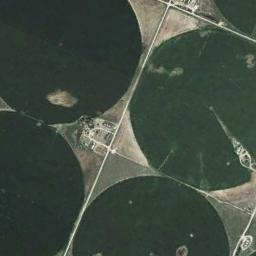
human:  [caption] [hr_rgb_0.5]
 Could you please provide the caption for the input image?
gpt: Some green circle farmland are in the bare land .

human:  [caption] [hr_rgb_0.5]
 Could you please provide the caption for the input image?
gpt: There is only one incomplete circle of farmland .

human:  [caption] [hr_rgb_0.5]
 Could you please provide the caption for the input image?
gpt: Four dark green circular farmlands are on the wasteland and some buildings beside .

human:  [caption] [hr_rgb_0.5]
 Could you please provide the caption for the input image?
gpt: Four neatly arranged circular green fields .

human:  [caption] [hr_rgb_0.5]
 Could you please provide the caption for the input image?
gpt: There are four green circular farmlands of the same size .